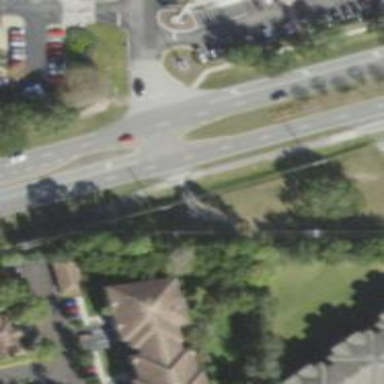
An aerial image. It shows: Uncontrolled road crossing.